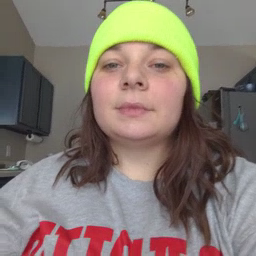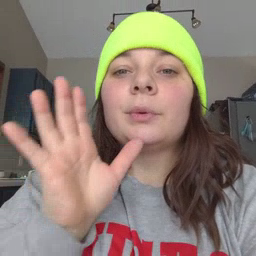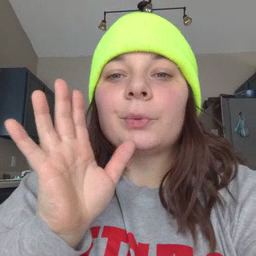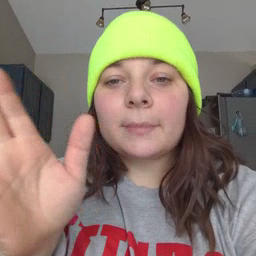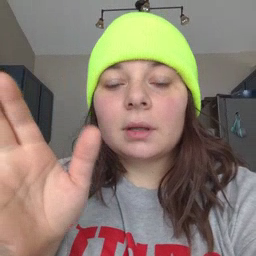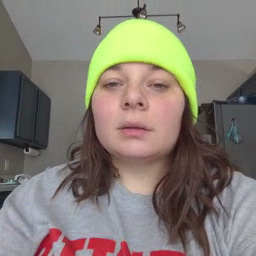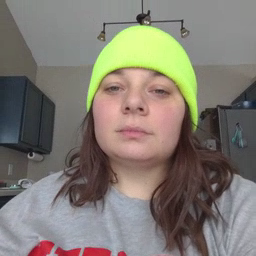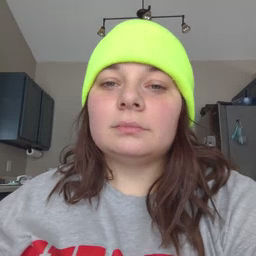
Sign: grandma